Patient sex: M
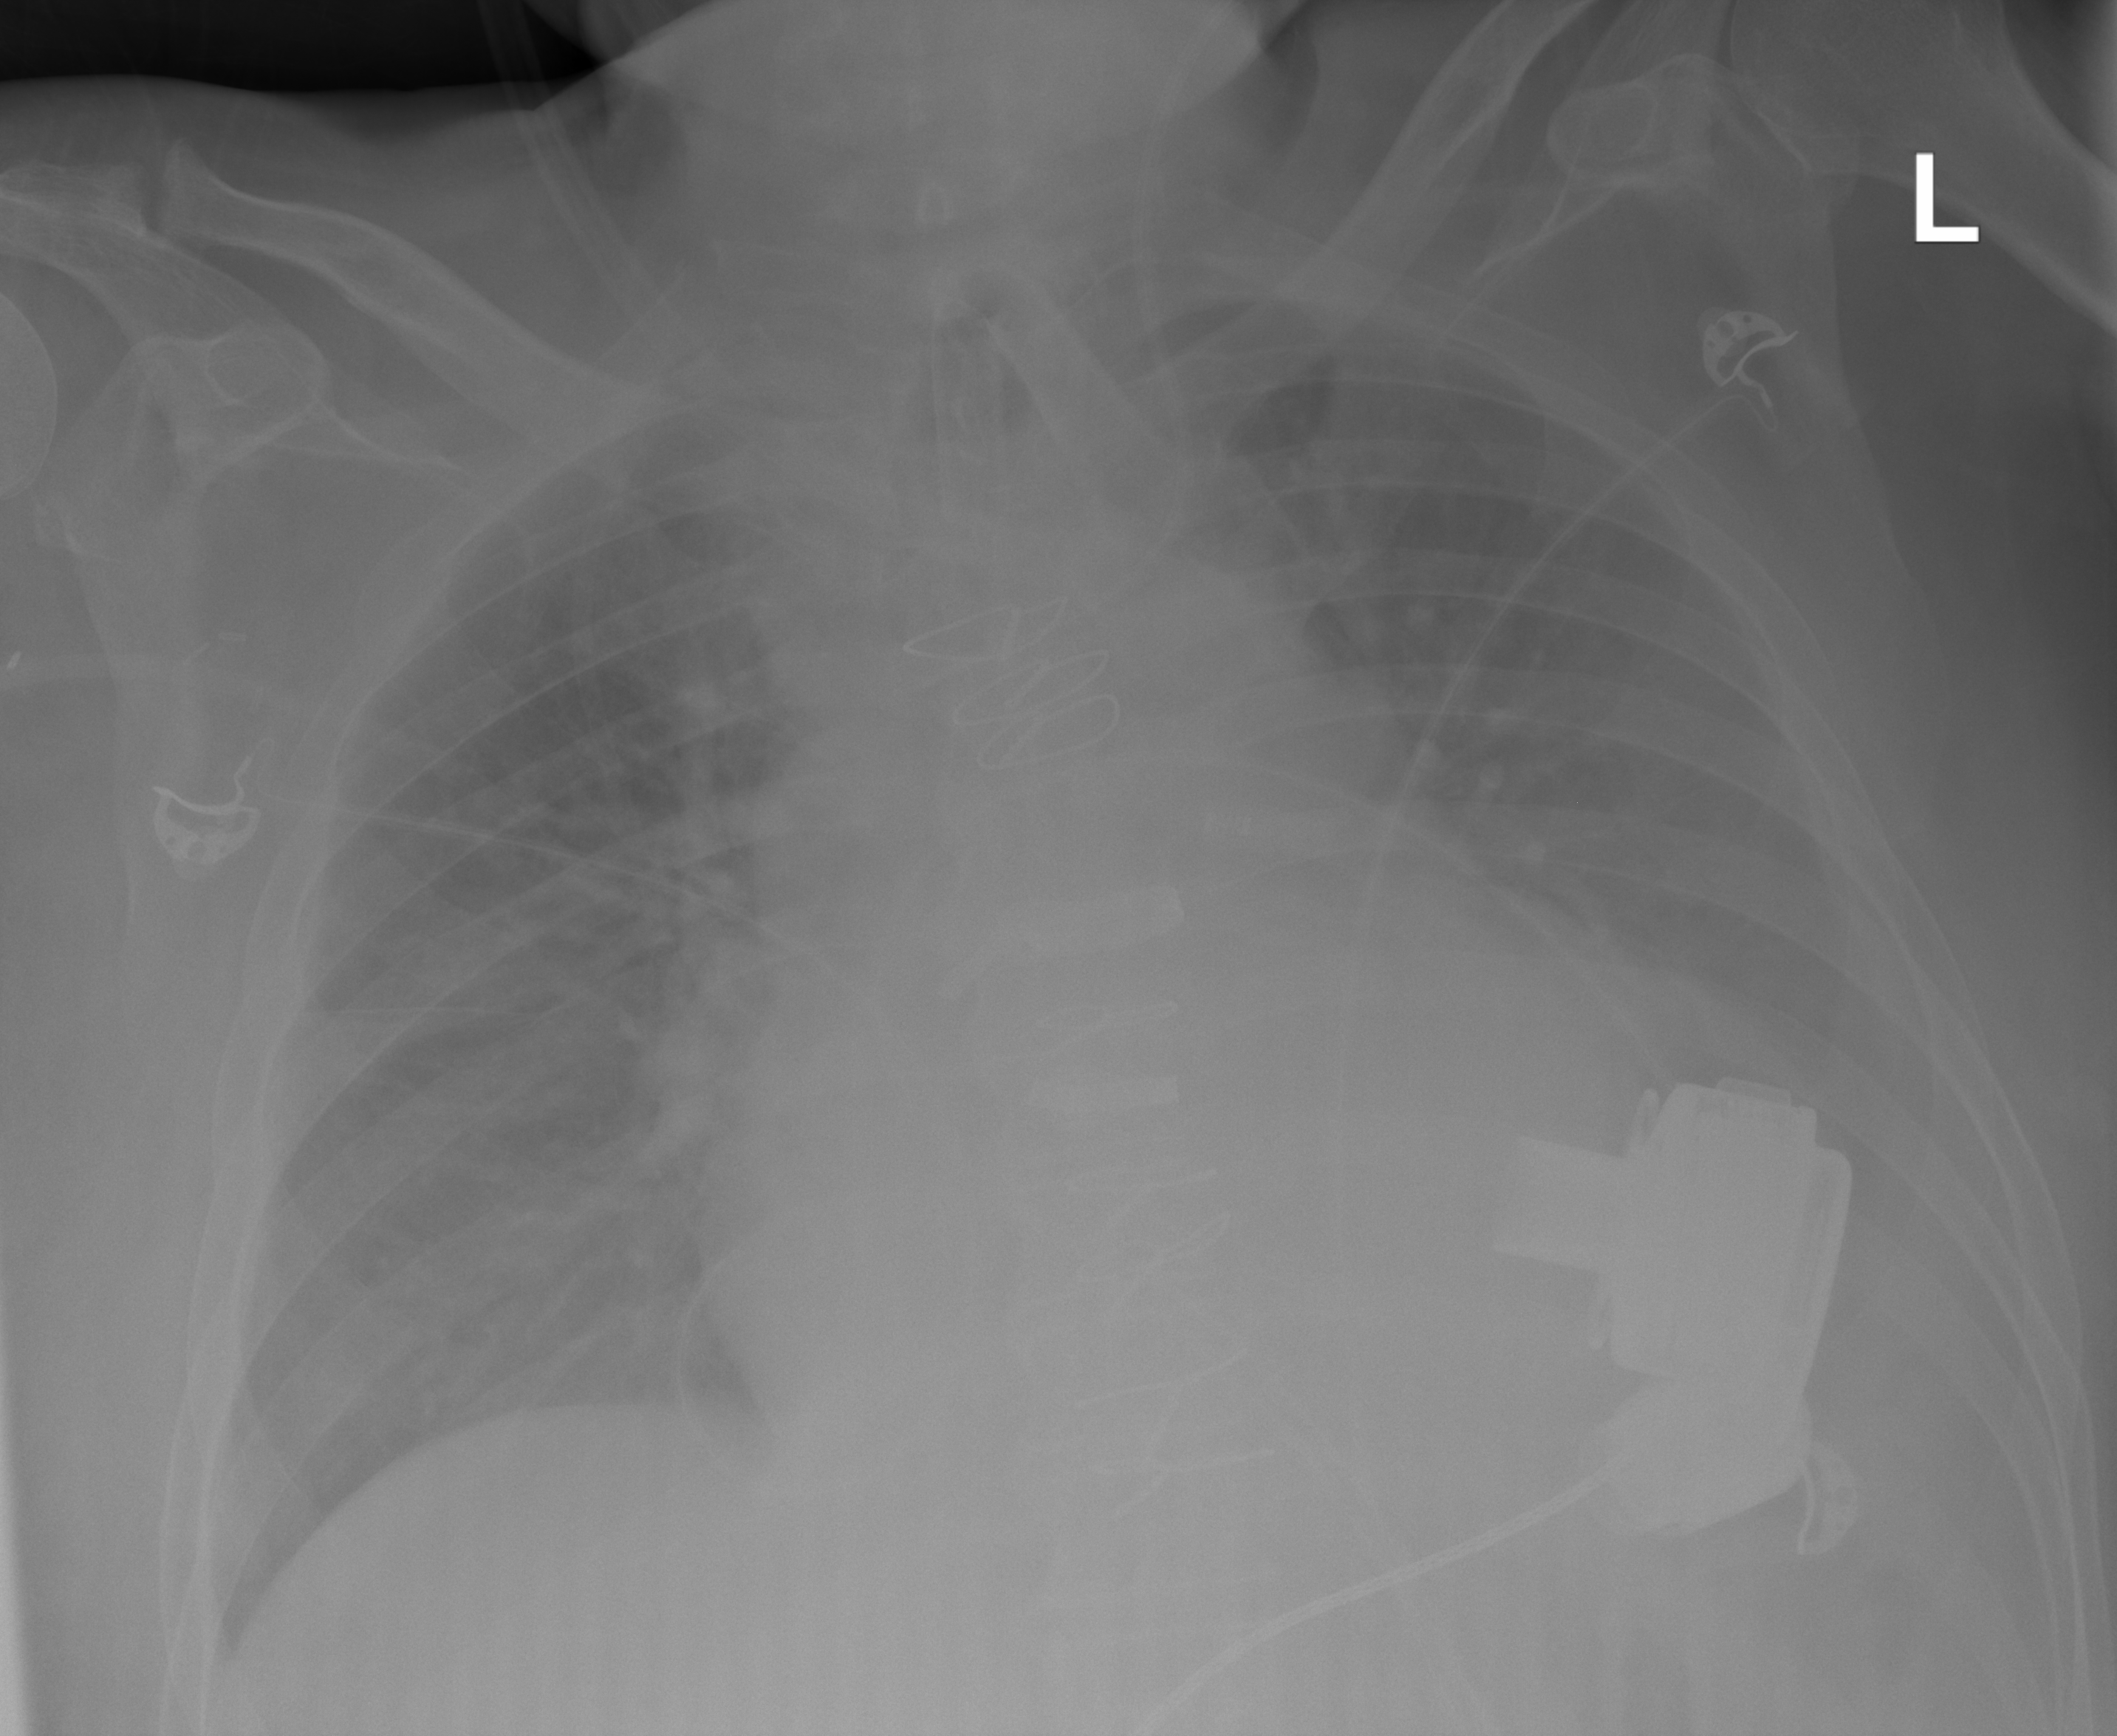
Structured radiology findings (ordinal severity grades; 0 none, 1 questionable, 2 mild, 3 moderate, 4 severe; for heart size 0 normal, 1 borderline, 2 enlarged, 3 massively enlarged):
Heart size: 3
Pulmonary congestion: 0
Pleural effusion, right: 0
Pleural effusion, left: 2
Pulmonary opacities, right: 0
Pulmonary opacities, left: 0
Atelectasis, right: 0
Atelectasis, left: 0